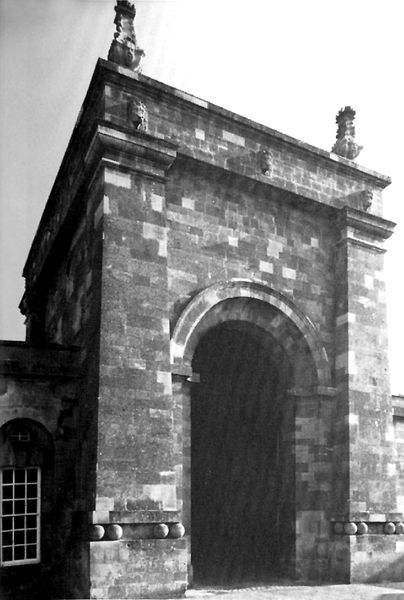
Titel: Blenheim Castle
Künstler: John Vanbrugh
Standort: Oxford (EU - GB)
Schlagwörter: schatten, fenster, grau, schwarz, dach, hochformat, architektur, stein, bogen, fassade, mauer, massiv, pilaster, figuren, rundbogen, durchgang, tor, foto, fotografie, photographie, eingang, eckig, sprossen, torbogen, schwarz-weiß, kugel, kugeln, löwenkopf, photo, portal, stadttor, öffnung, gesims, skulpturen, quader, statuen, portikus, löwe, stauen, kanonenkugeln, sreine, photohtaphie